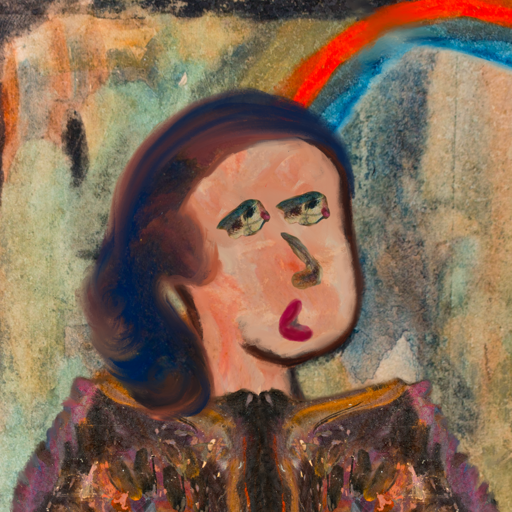
Background: Childish, Head And Neck Side: Roy_Bahadur, Face Side: Pipe, Bust: Gypsy_Queen, Hair Side: Mother_And_Son_Son, Head Accessory: Blank, Second Necklace: Blank, Necklace: Blank, Baby: Blank